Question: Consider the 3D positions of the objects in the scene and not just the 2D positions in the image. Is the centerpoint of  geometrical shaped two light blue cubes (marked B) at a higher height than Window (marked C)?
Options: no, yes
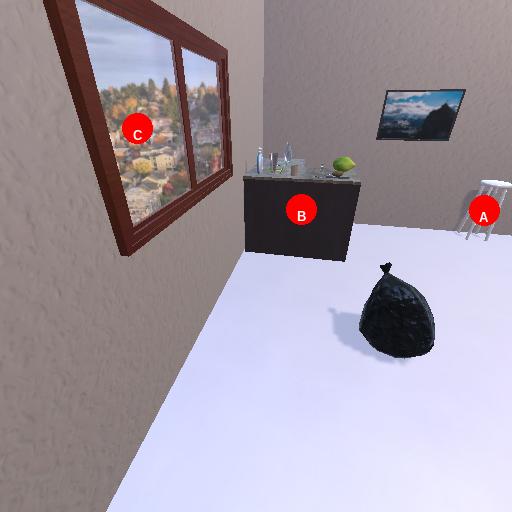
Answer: no